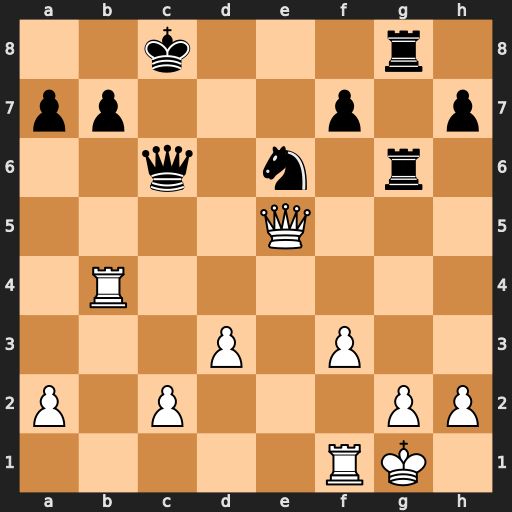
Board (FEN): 2k3r1/pp3p1p/2q1n1r1/4Q3/1R6/3P1P2/P1P3PP/5RK1
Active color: w
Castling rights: -
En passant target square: -
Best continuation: Rc4 Rxg2+ Kh1 Qxc4 dxc4